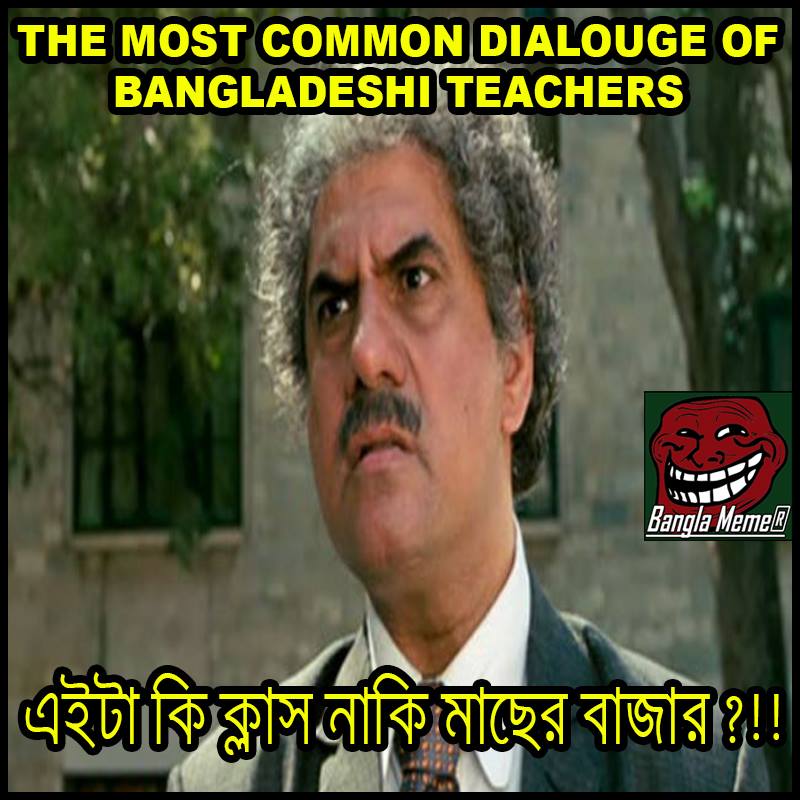
Caption: THE MOST COMMON DIALOUGE OF BANGLADESHI TEACHERS     এইটা কি ক্লাস নাকি মাছের বাজার ?!!!
Label: non-hate